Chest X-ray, AP view. Patient: 28 years old, sex M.
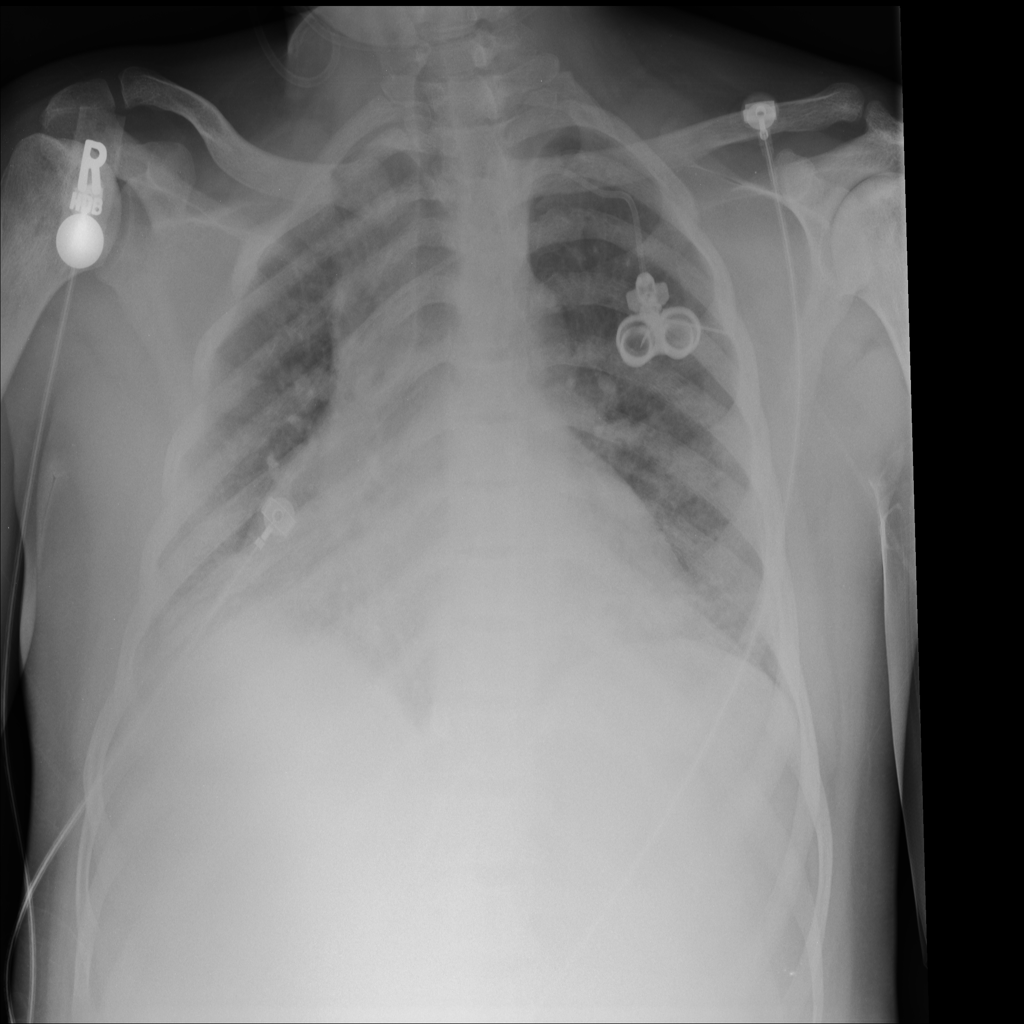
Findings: No Finding